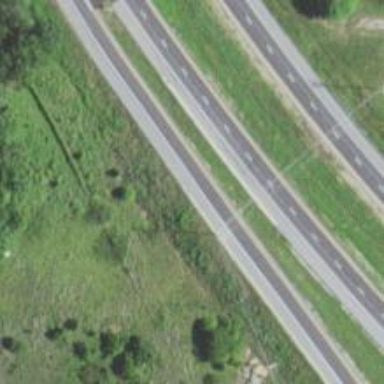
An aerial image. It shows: Asphalt motorway.